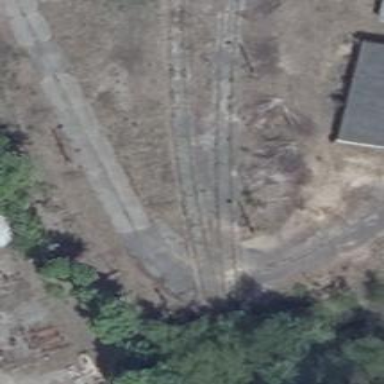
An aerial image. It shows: Railway spur service.